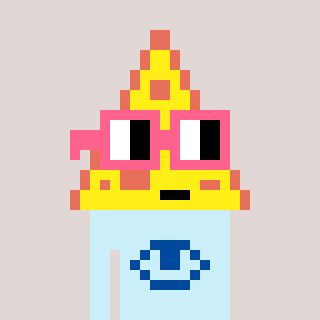
a pixel art character with square pink glasses, a pizza-shaped head and a cold-colored body on a warm background